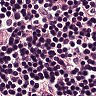
Metastatic tissue present: no